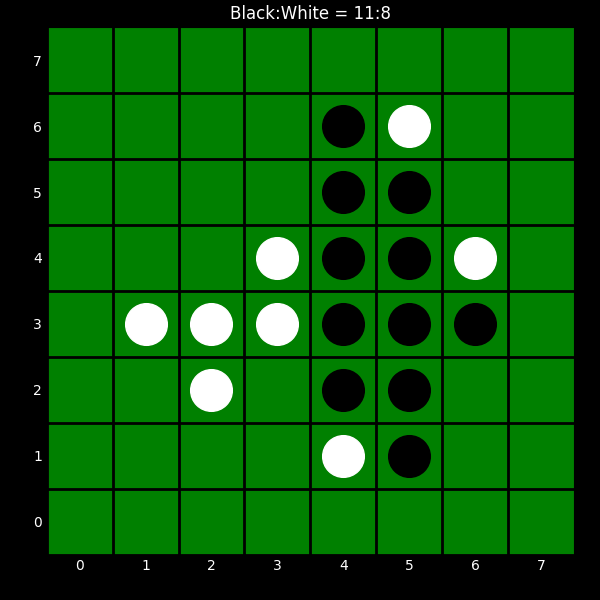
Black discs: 11
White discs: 8